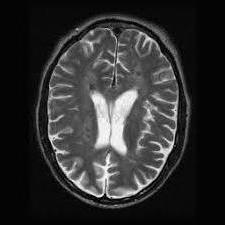
Label: notumor